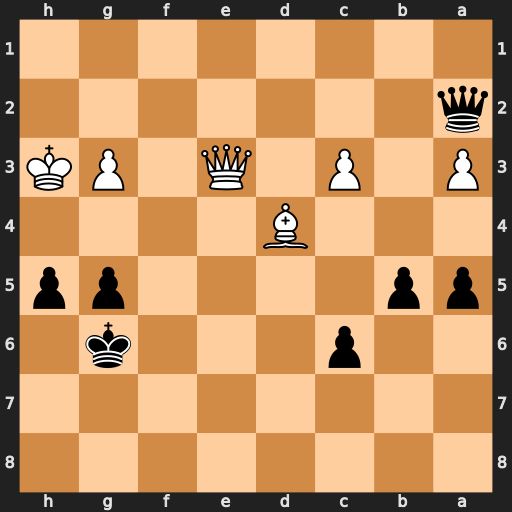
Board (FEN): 8/8/2p3k1/pp4pp/3B4/P1P1Q1PK/q7/8
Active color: b
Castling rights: -
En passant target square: -
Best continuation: g4+ Kh4 Qh2#